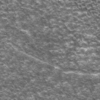
Label: not_dusty